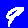
Digit: 9